Current action and preconditions to check: path_clear

Your task: For each precondition in the list above, predict whether it will hold at this action.

Consider the current scene as observed from the mobile robot's camera, and analyze the predicted future states of all dynamic agents (e.g., people, animals, vehicles, or any moving entities) within the NEXT SECOND.

IMPORTANT: Only answer "very likely" if you are absolutely certain—based on strong, clear evidence—that a dynamic agent will violate the precondition in the predicted future state. Do NOT answer "very likely" for unlikely, ambiguous, or low-probability risks.

Ask yourself for each precondition: Is there a high probability, with clear and convincing evidence, that the predicted future states of any dynamic agent will interfere with the predicted future state of the currently executing action within the NEXT SECOND, causing that precondition to fail?

Assess the risk level based on these predictions. Use "likely" or "very likely" if motions create a clear risk of interference.

Use "neutral" or "improbable" if agents are nearby but their predicted paths are clearly diverging or non-conflicting.

Failure Risk Categories: "very improbable", "improbable", "neutral", "likely", "very likely"

Answer Format: Output ONLY the probability_of_failure value from these categories: "very improbable", "improbable", "neutral", "likely", "very likely"

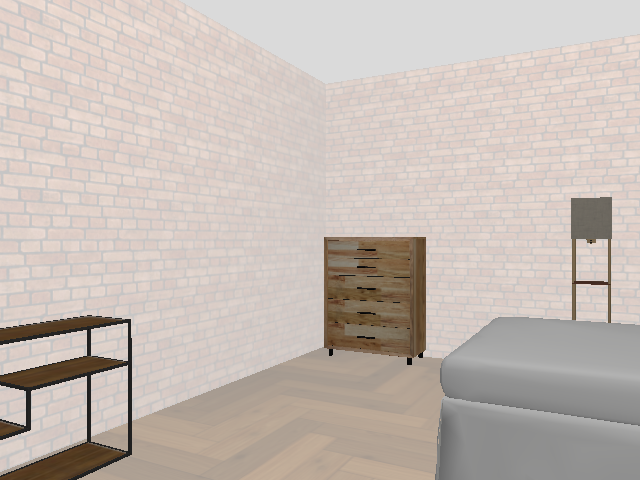

Answer: very improbable